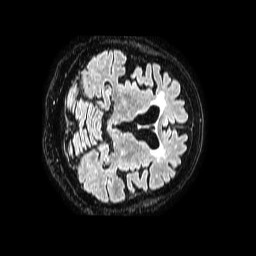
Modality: FLAIR
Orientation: axial
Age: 75
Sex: female
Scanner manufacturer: philips
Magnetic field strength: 1.5 T
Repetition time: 4.8 s
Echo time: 0.3 s